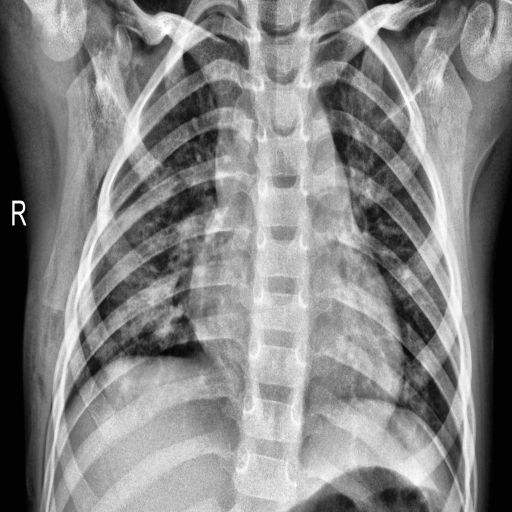
Finding: PNEUMONIA